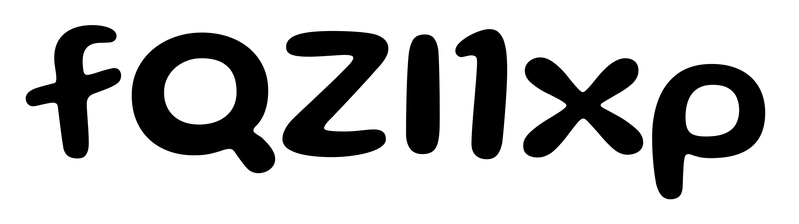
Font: Gluten_Medium